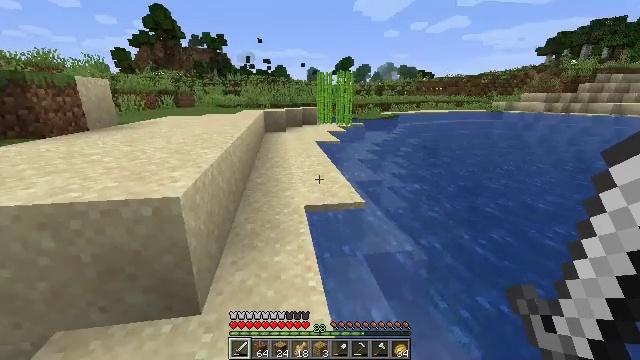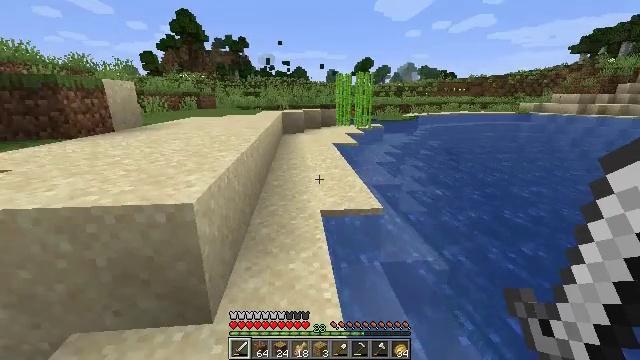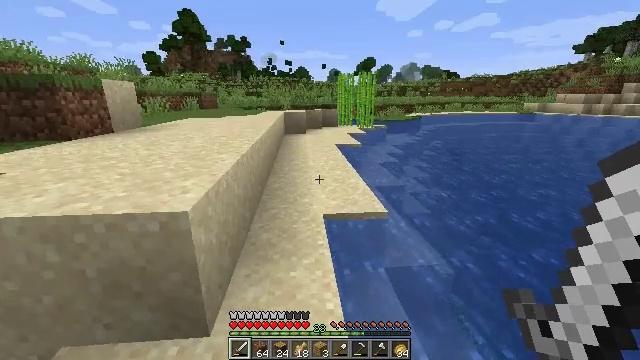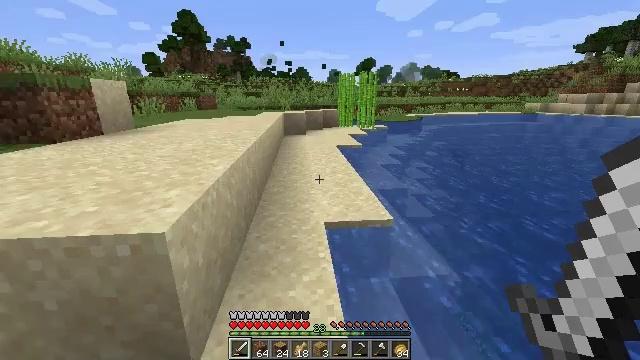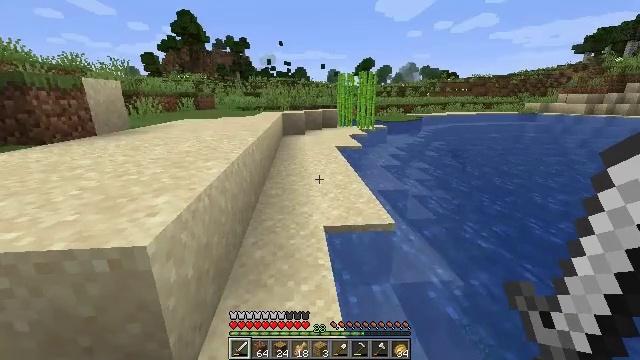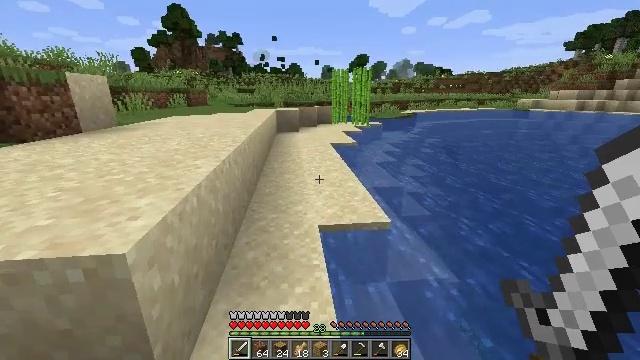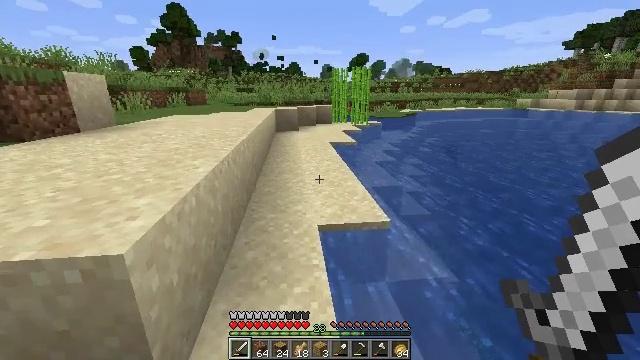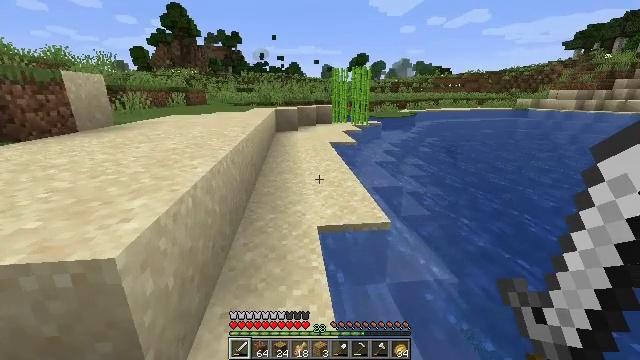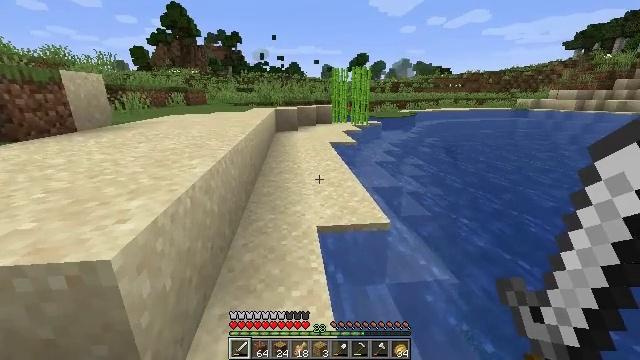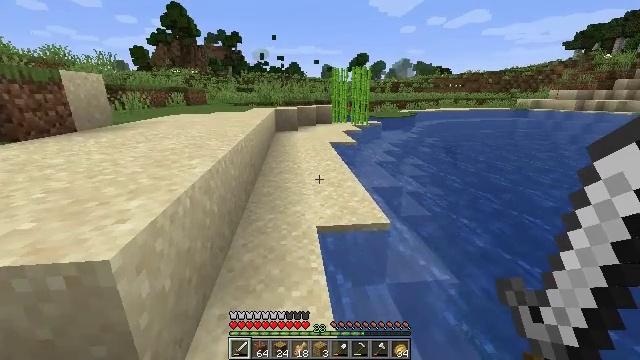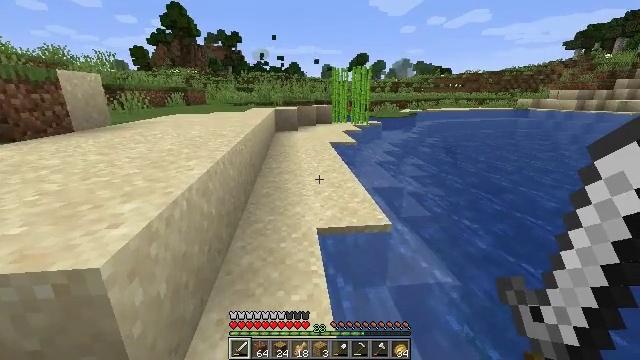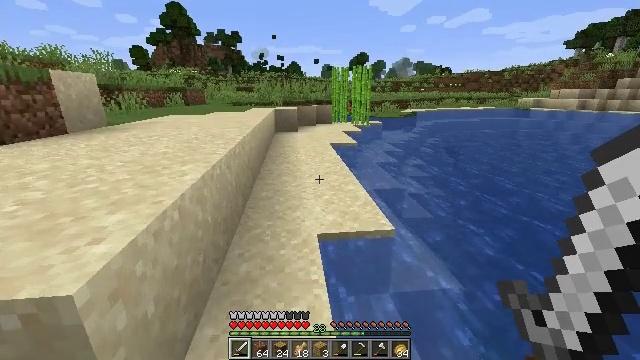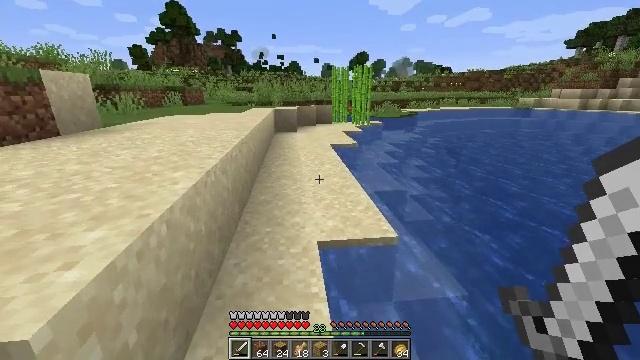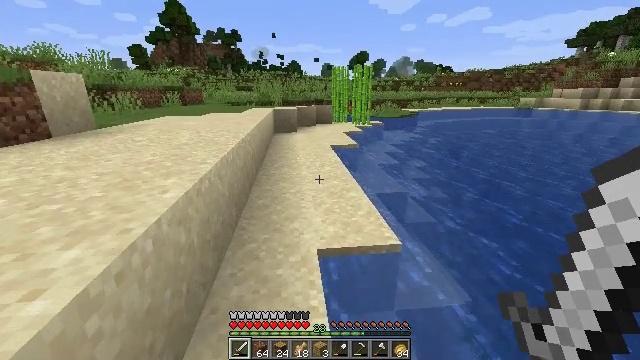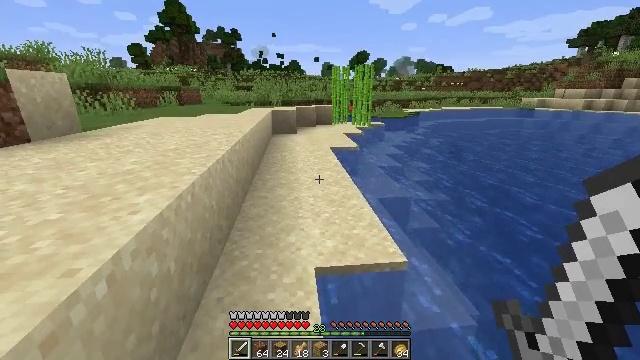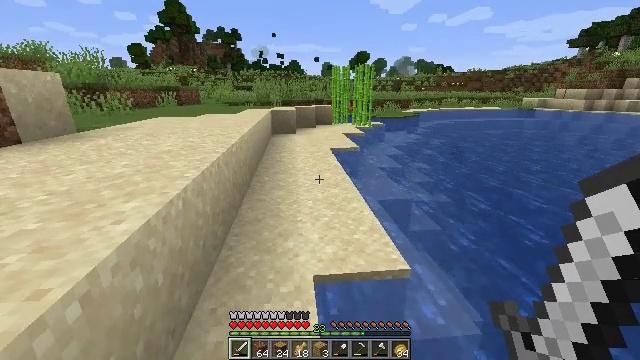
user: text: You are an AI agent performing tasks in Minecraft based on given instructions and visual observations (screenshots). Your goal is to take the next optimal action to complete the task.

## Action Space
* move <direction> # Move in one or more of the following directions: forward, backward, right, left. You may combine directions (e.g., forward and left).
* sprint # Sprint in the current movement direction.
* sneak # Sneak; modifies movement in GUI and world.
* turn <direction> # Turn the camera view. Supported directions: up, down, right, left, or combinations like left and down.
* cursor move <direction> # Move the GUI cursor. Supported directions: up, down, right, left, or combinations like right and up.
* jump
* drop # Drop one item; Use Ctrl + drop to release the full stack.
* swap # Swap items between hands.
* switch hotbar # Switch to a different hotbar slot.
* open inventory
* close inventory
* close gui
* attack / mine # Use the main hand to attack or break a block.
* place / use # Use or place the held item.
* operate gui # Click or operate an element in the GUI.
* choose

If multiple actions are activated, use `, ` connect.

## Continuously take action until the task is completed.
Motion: motion action
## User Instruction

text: Kill mobs in water.
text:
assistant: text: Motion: move forward, turn left
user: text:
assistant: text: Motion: move forward
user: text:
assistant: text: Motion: move forward
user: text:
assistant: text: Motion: no_op
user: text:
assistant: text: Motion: turn right
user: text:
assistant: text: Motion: no_op
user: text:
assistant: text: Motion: no_op
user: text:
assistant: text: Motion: no_op
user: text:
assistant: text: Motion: no_op
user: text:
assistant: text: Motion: move forward
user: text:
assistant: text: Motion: move forward
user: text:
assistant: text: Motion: move forward
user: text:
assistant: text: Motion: move forward
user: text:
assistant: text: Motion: move forward
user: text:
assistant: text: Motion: move forward
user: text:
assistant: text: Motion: move forward
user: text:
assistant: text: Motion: move forward
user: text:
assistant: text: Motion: move forward
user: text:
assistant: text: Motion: move forward
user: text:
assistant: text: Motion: move forward
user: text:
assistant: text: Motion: move forward
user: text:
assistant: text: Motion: move forward
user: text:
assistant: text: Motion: move forward
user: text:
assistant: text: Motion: move forward
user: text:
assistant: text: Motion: move forward
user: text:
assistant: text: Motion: move forward
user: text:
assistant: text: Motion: move forward, turn down
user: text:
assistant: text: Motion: move forward, turn down
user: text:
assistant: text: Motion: move forward
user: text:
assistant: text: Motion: move forward